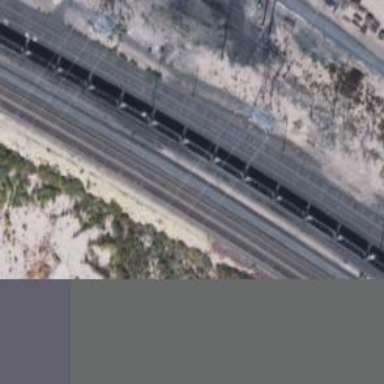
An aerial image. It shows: Railway yard used for servicing trains.